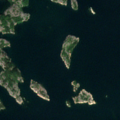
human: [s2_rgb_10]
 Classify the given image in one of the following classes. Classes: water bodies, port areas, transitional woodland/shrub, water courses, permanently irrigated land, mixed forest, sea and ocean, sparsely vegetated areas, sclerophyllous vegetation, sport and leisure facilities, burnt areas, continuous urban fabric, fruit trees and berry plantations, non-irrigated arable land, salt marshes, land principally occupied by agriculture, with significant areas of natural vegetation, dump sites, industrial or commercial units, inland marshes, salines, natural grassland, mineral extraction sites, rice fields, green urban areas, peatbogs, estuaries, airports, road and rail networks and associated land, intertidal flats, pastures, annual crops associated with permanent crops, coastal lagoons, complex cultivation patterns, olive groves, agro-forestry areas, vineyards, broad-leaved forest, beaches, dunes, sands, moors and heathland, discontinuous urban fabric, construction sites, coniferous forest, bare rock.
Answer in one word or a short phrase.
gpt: bare rock, sea and ocean